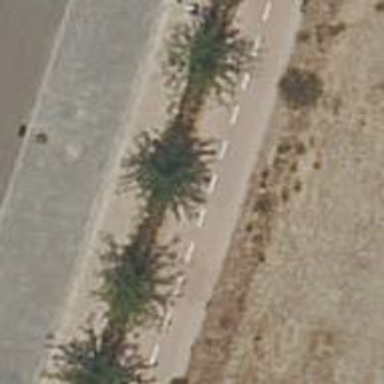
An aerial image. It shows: Row of trees in natural setting.